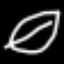
Label: leaf